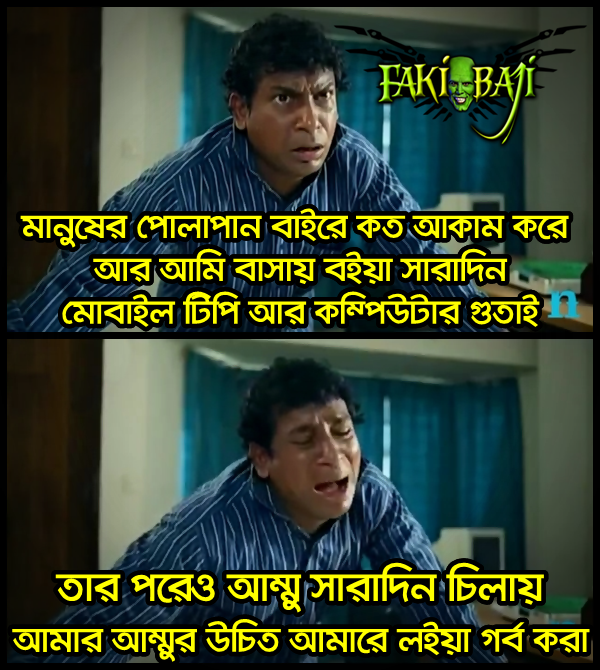
Caption: মানুষের পোলাপান বাইরে কত আকাম করে আর আমি বাসায় বইয়া সারাদিন মোবাইল টিপি আর কম্পিউটার গুতাই তার পরেও আম্মু সারাদিন চিলায় আমার আম্মুর উচিত আমাকে লইয়া গর্ব করা
Label: hate